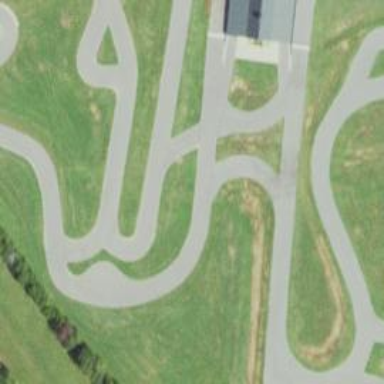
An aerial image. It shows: Asphalt raceway designed for motor sports.